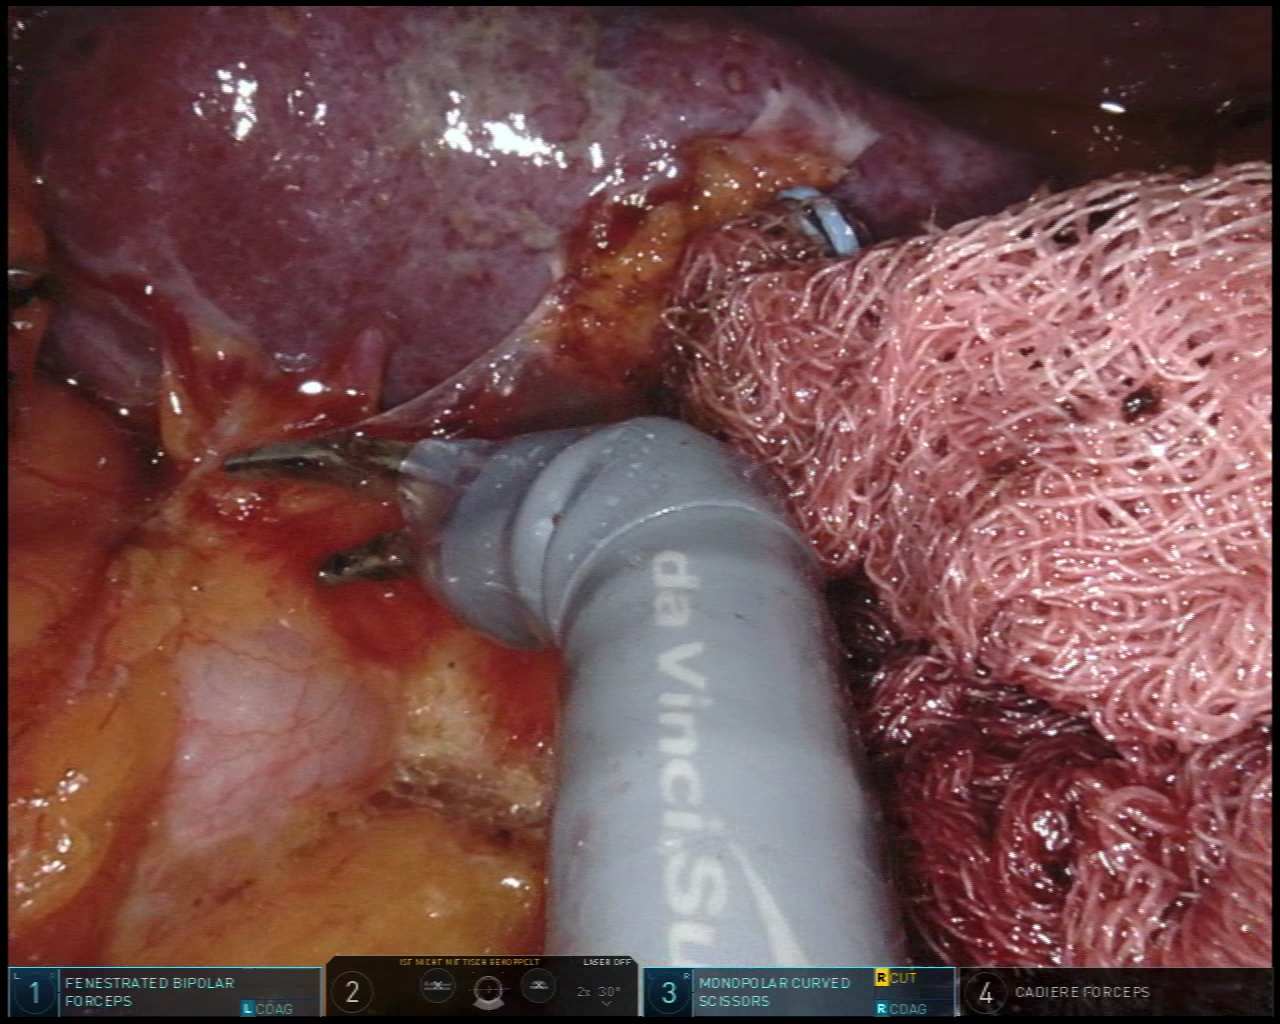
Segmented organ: stomach
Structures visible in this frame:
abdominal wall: yes
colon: no
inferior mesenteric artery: no
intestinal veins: no
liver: no
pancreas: no
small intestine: no
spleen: yes
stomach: yes
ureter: no
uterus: no
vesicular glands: no